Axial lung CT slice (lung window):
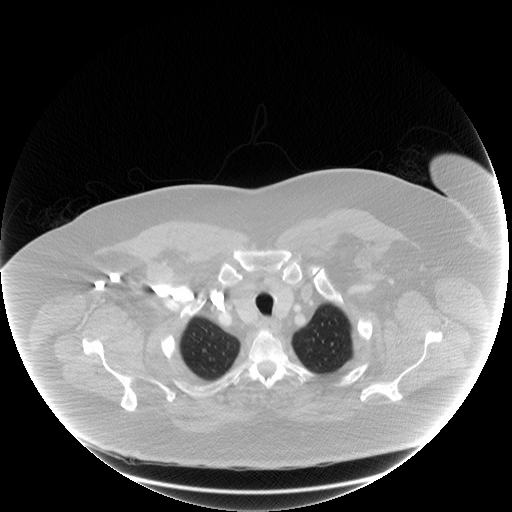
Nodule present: no